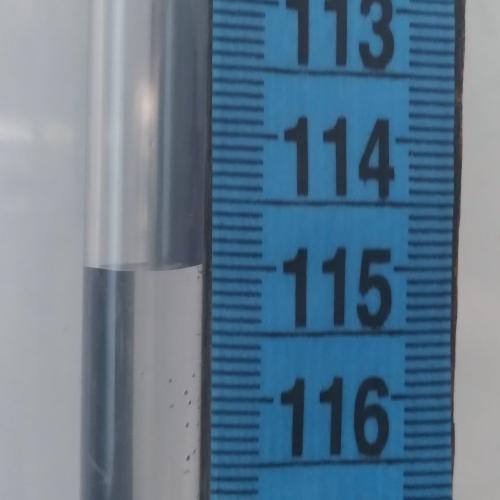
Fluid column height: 115.0 cm